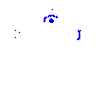
Particle: electron